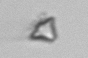
Label: detritus_transparent